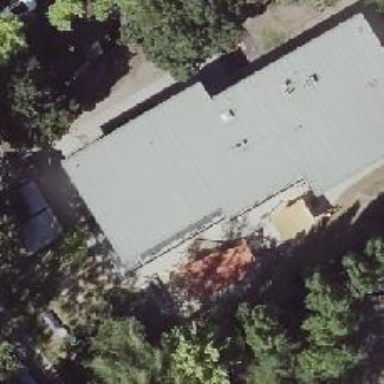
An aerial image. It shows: Kindergarten.